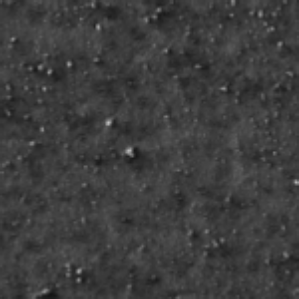
Label: frost